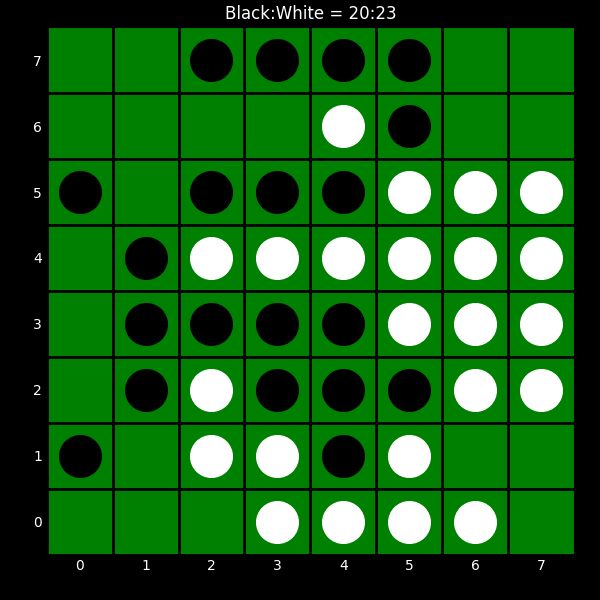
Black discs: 20
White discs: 23